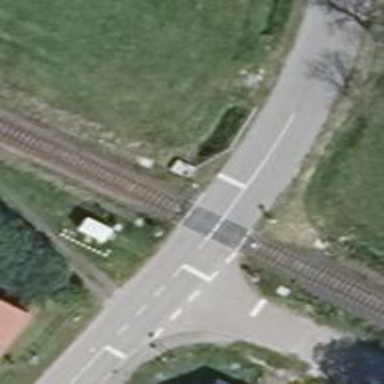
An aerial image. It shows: Level crossing with lights and saltire.